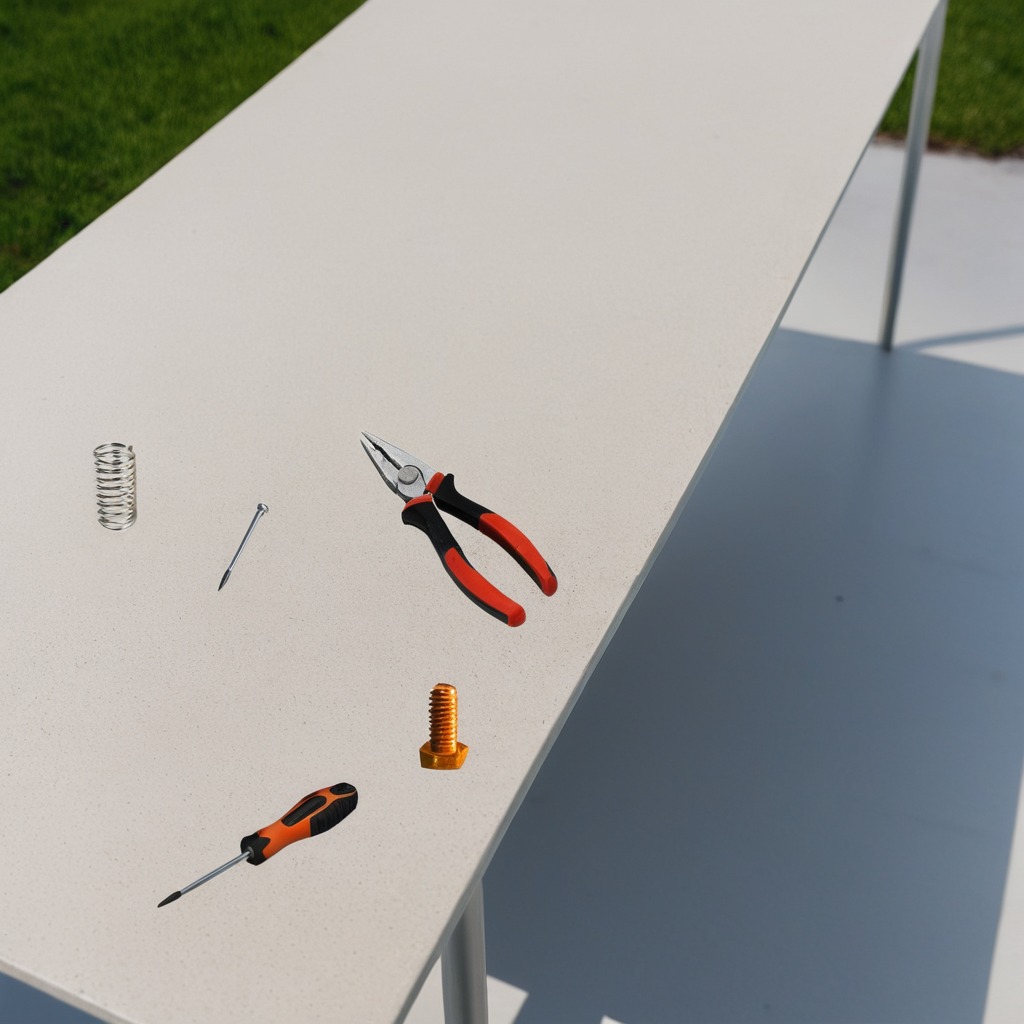
A metal machine screw, an iron nail, pliers, a coiled metal spring, and a screwdriver are lying on the utility table.